【题型】选择题　【知识点】立体几何　【难度】medium
如图，在平行六面体$ABCD-A_1B_1C_1D_1$中，点$N$在对角线$A_1C$上，点$M$在对角线$A_1B$上，$\overrightarrow{A_1N} = \frac{1}{3}\overrightarrow{NC}$，$\overrightarrow{A_1M} = \frac{1}{2}\overrightarrow{MB}$，以下命题正确的是（  ）

A. $\overrightarrow{MN} \parallel \overrightarrow{BC}$

B. $D_1$、$N$、$M$三点共线

C. $D_1M$与$A_1C$是异面直线

D. $\overrightarrow{D_1N} = \frac{1}{2}\overrightarrow{NM}$
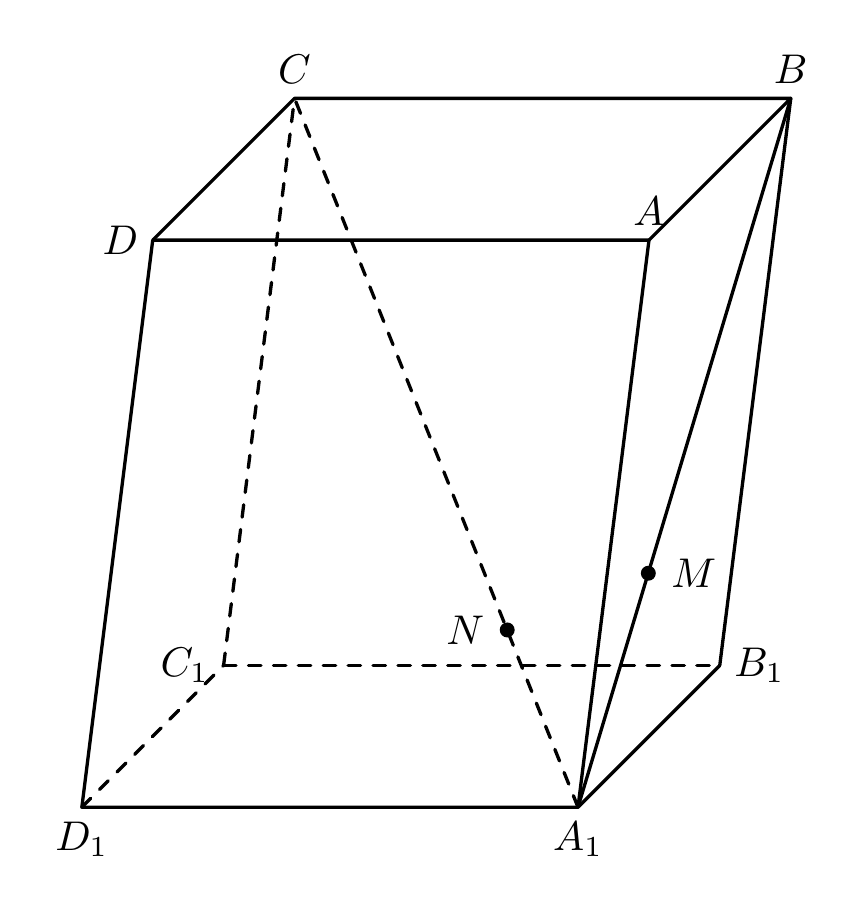
【解答】
【答案】$\boldsymbol{B}$

【解析】在平行六面体$ABCD-A_1B_1C_1D_1$中，令$\overrightarrow{AB} = \vec{a}$，$\overrightarrow{AD} = \vec{b}$，$\overrightarrow{AA_1} = \vec{c}$，

则$\overrightarrow{A_1B} = \overrightarrow{A_1A} + \overrightarrow{AB} = -\vec{c} + \vec{a} = \vec{a} - \vec{c}$，$\overrightarrow{A_1C} = \overrightarrow{A_1A} + \overrightarrow{AB} + \overrightarrow{BC} = -\vec{c} + \vec{a} + \vec{b} = \vec{a} + \vec{b} - \vec{c}$，

$\overrightarrow{MN} = \overrightarrow{MA_1} + \overrightarrow{A_1N} = -\frac{1}{3}\overrightarrow{A_1B} + \frac{1}{4}\overrightarrow{A_1C} = -\frac{1}{3}(\vec{a} - \vec{c}) + \frac{1}{4}(\vec{a} + \vec{b} - \vec{c}) = -\frac{1}{12}\vec{a} + \frac{1}{4}\vec{b} + \frac{1}{12}\vec{c}$，

$\overrightarrow{BC} = \overrightarrow{AD} = \vec{b}$，因为$\vec{a},\vec{b},\vec{c}$不共线所以$\overrightarrow{MN}$与$\overrightarrow{BC}$不平行，故A错误。

$\overrightarrow{D_1N} = \overrightarrow{D_1A_1} + \overrightarrow{A_1N} = -\overrightarrow{AD} + \frac{1}{4}\overrightarrow{A_1C} = -\vec{b} + \frac{1}{4}(\vec{a} + \vec{b} - \vec{c}) = \frac{1}{4}\vec{a} - \frac{3}{4}\vec{b} - \frac{1}{4}\vec{c}$，

$\overrightarrow{MN} = -\frac{1}{3}\overrightarrow{D_1N}$，即有$\overrightarrow{MN} \parallel \overrightarrow{D_1N}$，$\overrightarrow{MN}$，$\overrightarrow{D_1N}$有公共点$N$，

所以$D_1$、$N$、$M$三点共线，B选项正确。

因为点$N$在直线$D_1M$上，点$N$也在直线$A_1C$上，所以$D_1M$与$A_1C$是相交直线，故C选项错误。

因为$\overrightarrow{MN} = -\frac{1}{3}\overrightarrow{D_1N}$，所以$\overrightarrow{D_1N} = 3\overrightarrow{NM}$，故D选项错误。

故选：B。